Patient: sex F, age 68
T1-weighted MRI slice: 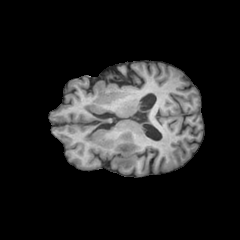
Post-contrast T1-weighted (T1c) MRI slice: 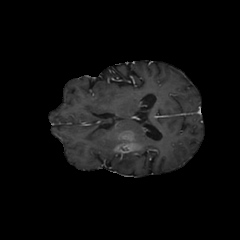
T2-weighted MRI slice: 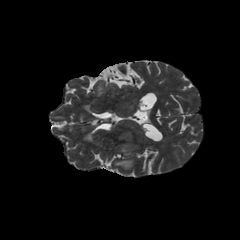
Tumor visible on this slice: yes
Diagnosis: Glioblastoma, IDH-wildtype
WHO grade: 4